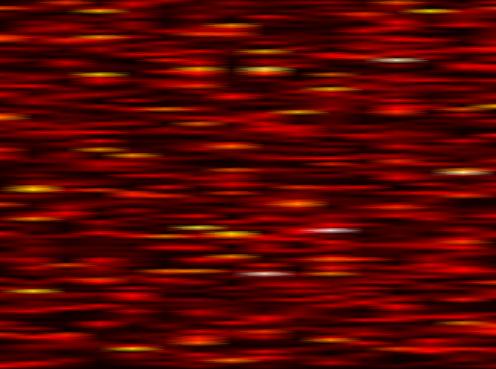
Label: FBMC